Interaction volume radius: 5 \u00c5
Interaction volume height: 10 \u00c5
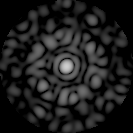
Disorder parameter: 0.7968